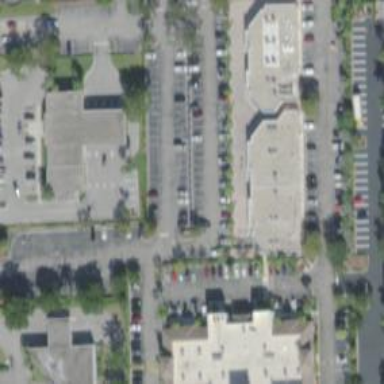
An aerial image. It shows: Parking space.